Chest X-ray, AP view. Patient: 17 years old, sex M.
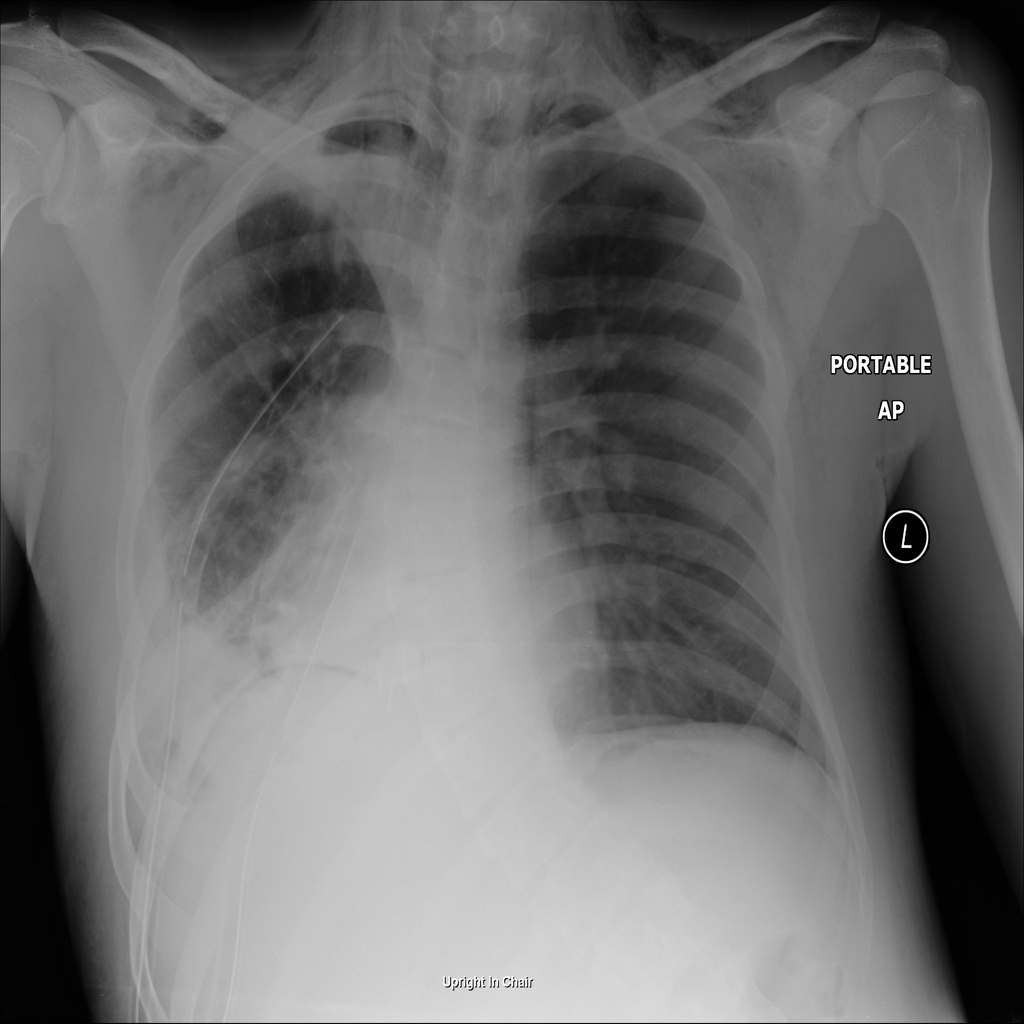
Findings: Pneumothorax